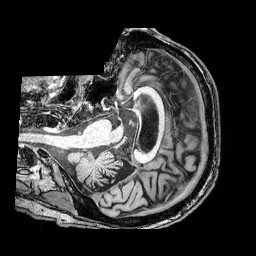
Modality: T1w
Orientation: axial
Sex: male
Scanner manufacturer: philips
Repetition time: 0.008106 s
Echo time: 0.00371 s